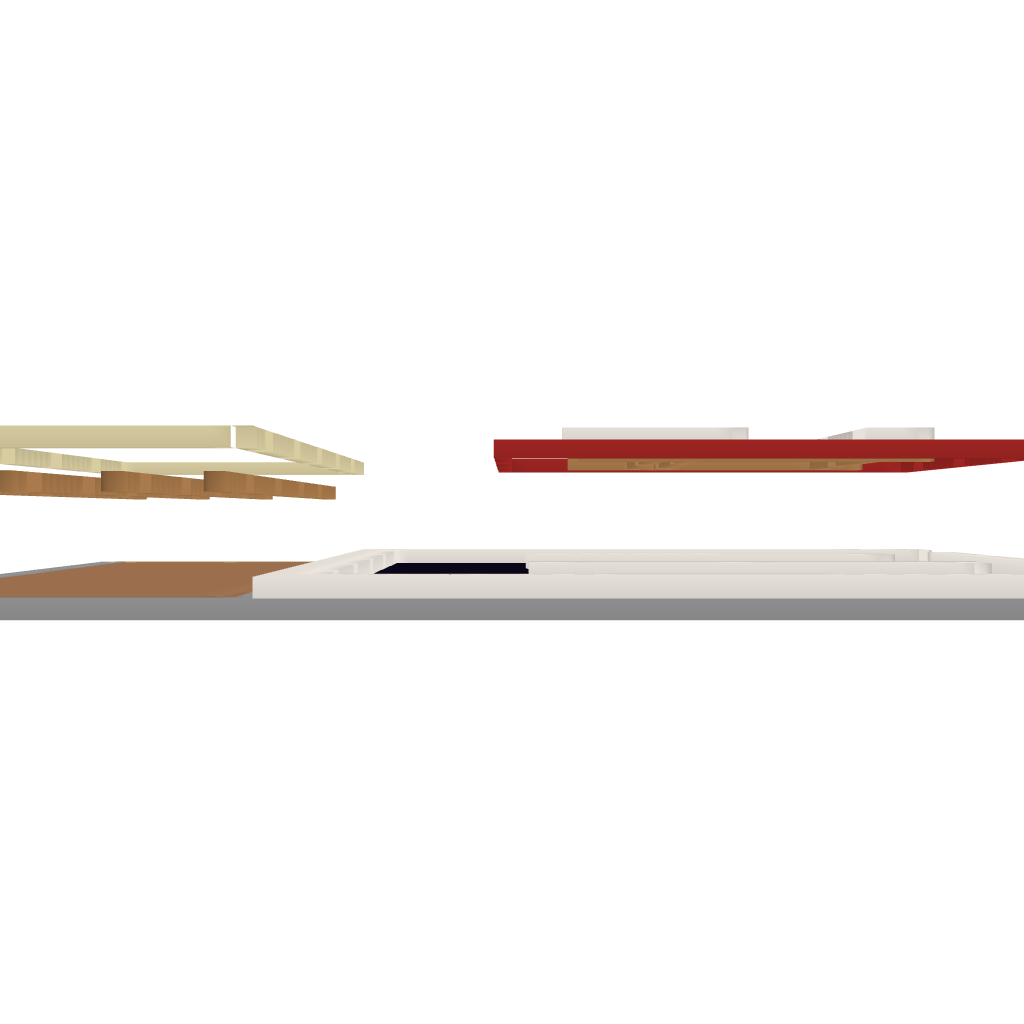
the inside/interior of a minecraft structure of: Petrol/ Gas station